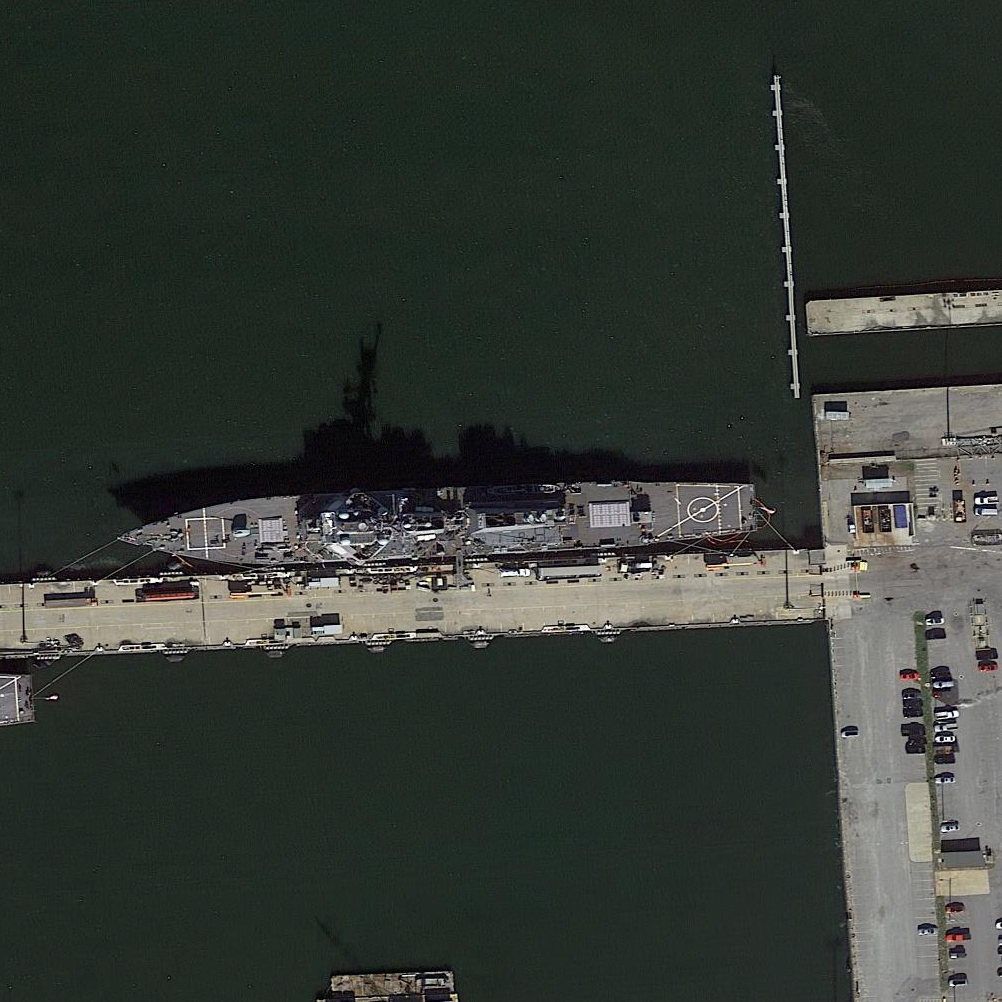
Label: destroyer